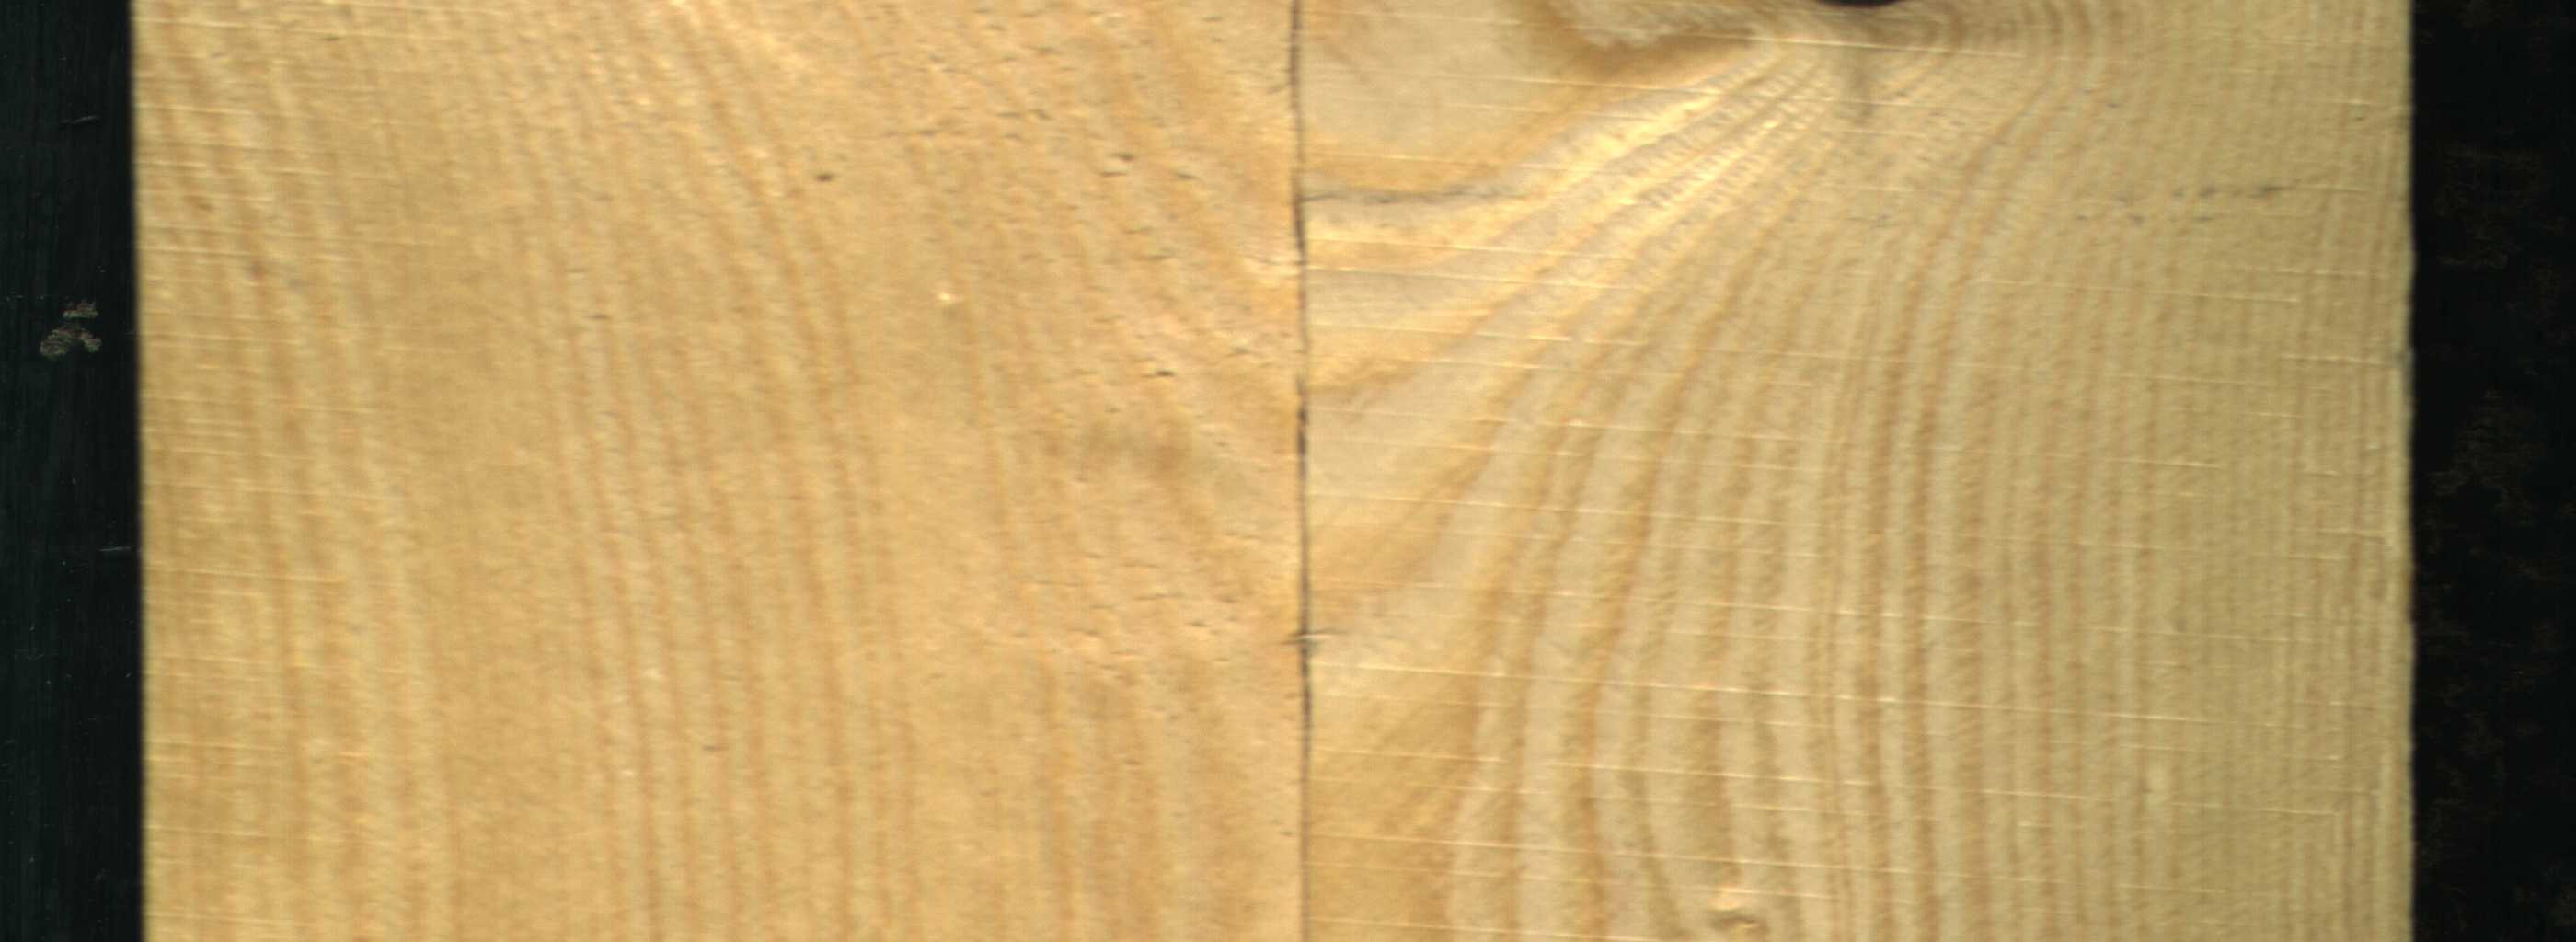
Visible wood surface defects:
Crack
Crack
Dead_Knot